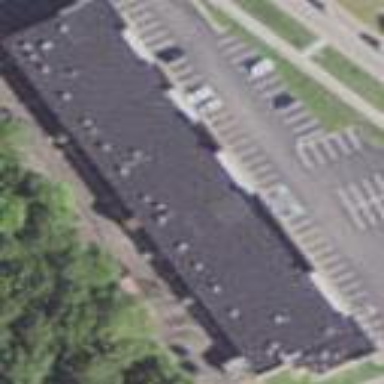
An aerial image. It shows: Commercial building.